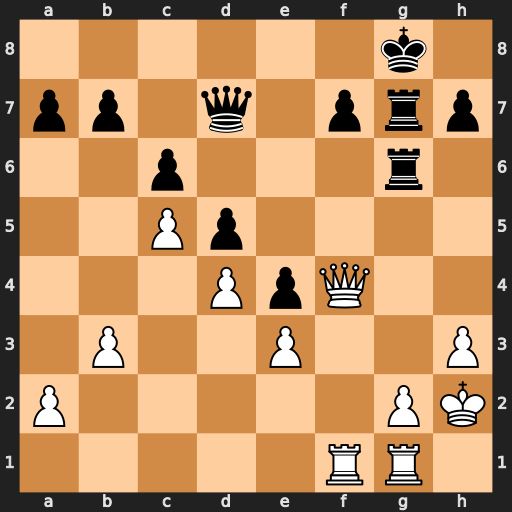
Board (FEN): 6k1/pp1q1prp/2p3r1/2Pp4/3PpQ2/1P2P2P/P5PK/5RR1
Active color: w
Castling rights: -
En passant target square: -
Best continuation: Qb8+ Qc8 Qxc8#